Question: I have the following design

I tried postioning the div as 'position:absolute' with a 'bottom:footers's height' and 'overflow-y:scroll', but if I do that it overlaps with the head.
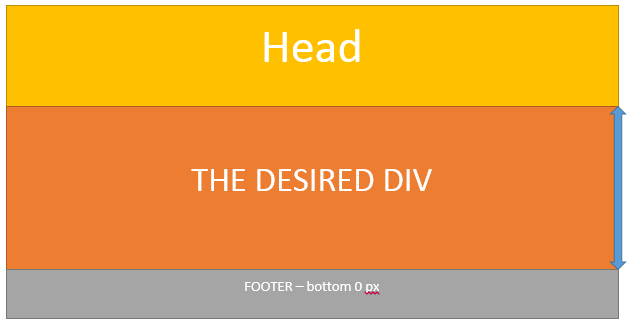
Answer: You can set the 'header' and 'footer' elements to be 'position: fixed' to the top and bottom respectively. From there you just need to add 'padding-top' and 'padding-bottom' to the central content div so that the content within it won't overlap. Try this:
'''
<header></header>
<div id="content"></div>
<footer></footer>
'''
'''
header {
height: 150px;
position: fixed;
top: 0;
width: 100%;
}
#content {
padding: 150px 0 100px;
}
footer {
height: 100px;
position: fixed;
bottom: 0;
width: 100%;
}
'''
<URL>